Question: When I'm trying to do activiti BPM when i'm running "Generate a unit test" i'm getting error in Java file that created when running unit test

i'm using eclipse juno and fedora OS
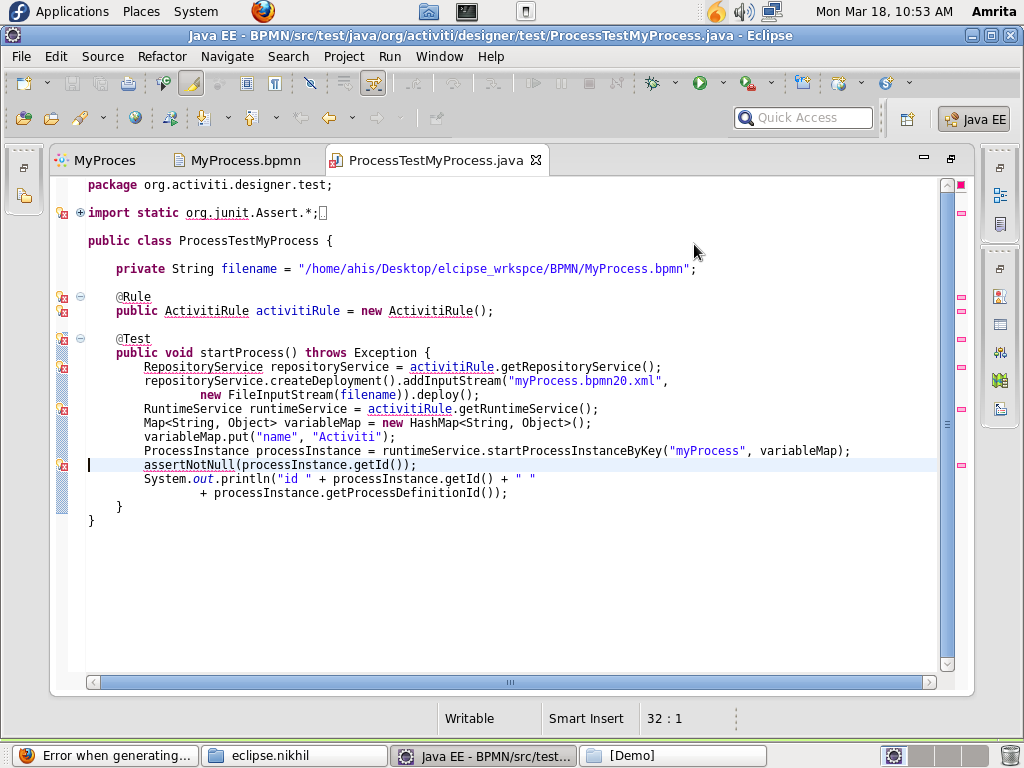
Answer: You need to add junit library to your project.
properties->java build path->libraries->add libary